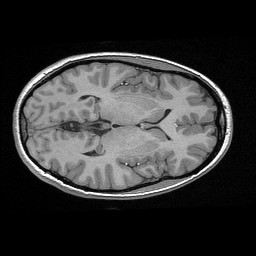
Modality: T1w
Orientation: axial